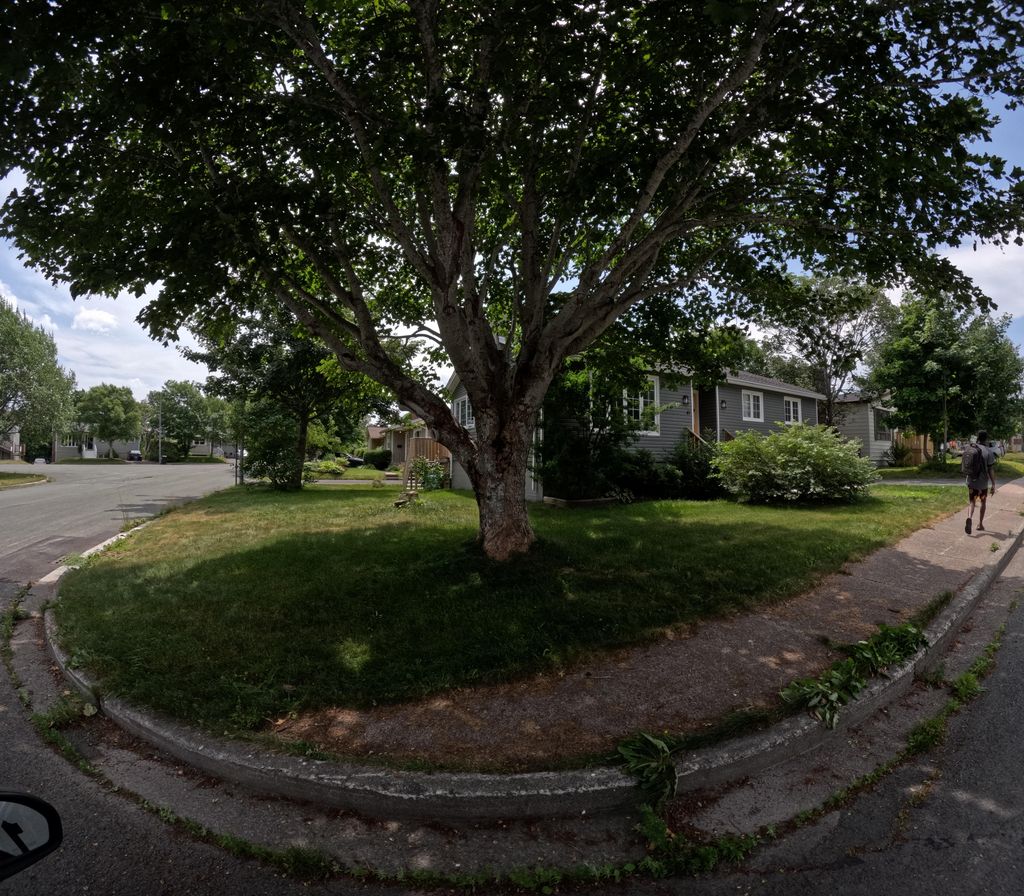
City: st_johns